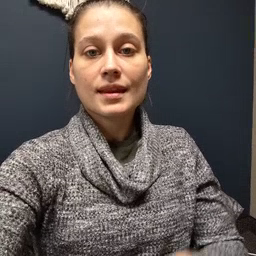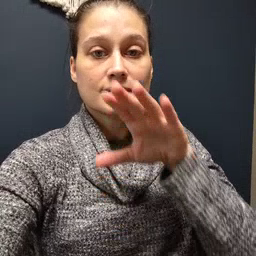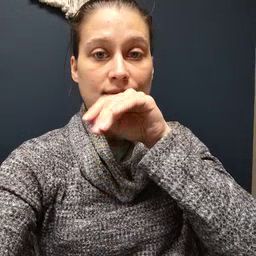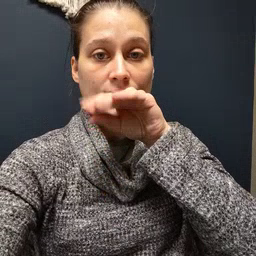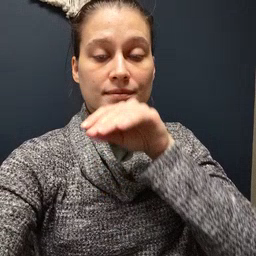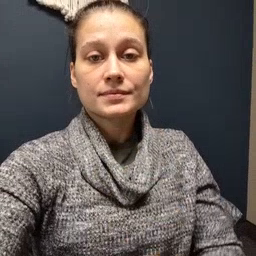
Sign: duck